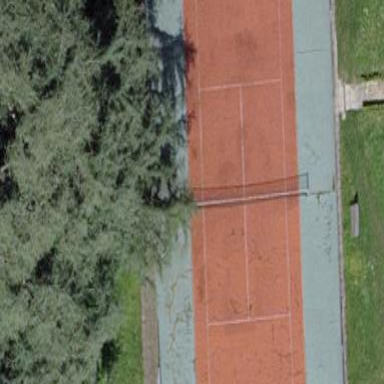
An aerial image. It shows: Tennis court on pitch designated for leisure land.